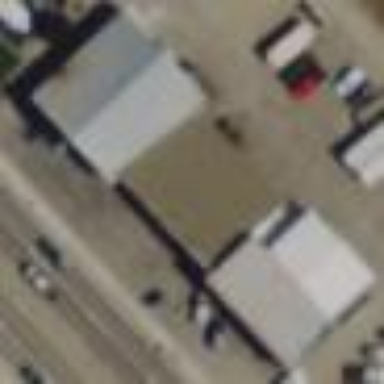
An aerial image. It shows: Building used as car repair shop.